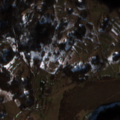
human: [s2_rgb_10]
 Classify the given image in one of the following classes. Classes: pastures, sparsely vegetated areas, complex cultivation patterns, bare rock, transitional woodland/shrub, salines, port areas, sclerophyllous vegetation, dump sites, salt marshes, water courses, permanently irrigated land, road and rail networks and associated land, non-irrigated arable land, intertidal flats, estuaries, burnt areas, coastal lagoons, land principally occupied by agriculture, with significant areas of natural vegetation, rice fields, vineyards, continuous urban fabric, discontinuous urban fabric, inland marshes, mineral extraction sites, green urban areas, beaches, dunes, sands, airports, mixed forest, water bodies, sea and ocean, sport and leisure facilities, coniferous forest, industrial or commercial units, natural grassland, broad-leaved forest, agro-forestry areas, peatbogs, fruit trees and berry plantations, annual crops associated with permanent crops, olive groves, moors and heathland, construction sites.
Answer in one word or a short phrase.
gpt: land principally occupied by agriculture, with significant areas of natural vegetation, broad-leaved forest